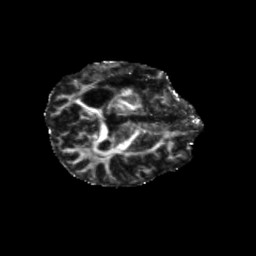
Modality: FA
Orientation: axial
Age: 53
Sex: male
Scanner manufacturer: siemens
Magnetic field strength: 3 T
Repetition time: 5.25 s
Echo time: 0.08 s